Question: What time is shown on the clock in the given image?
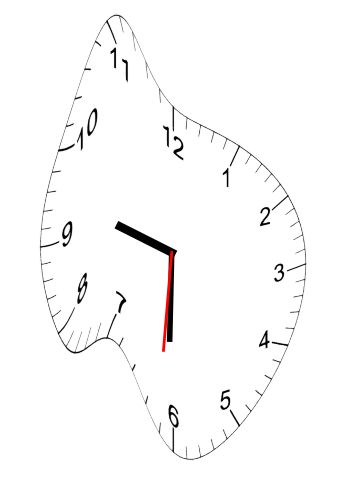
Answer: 09:30:31